Question: I have a jQuery dialog and on top of that there is jstree. When i do vertical scroll bar it shows text of all tree items with mouse icon.
My jstree plugins does not have dnd and it is initialized like this:
'''
plugins: ['themes', 'json_data', 'crrm', 'checkbox'],
'''

After Dialog opens and when I click on scroll it shows red cross icon along with mouse with text of all options. This dialog is initialized like this:
'''
modal = $('<div></div>').addClass(this.widgetBaseClass + '-modal').dialog({
modal: true,
width: 500,
autoOpen: false,
resizable: false,
position: 'center',
buttons: [{
text: 'Save',
click: $.proxy(this._save, this)
}, {
text: 'Cancel',
click: $.proxy(this._cancel, this)
}],
title: 'Select ' + this.options.label
});
'''
This is happening with (IE9, FF, Chrome) Any suggestions?
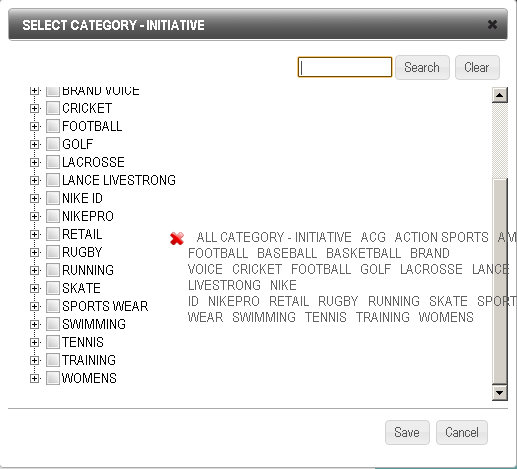
Answer: I found the answer to my own question pretty soon after asking about it (typical) :)
'draggable : false'
I think this might be useful to someone who is facing similar issue. If you think it is not then please feel free to delete it. (I am not able to delete it).